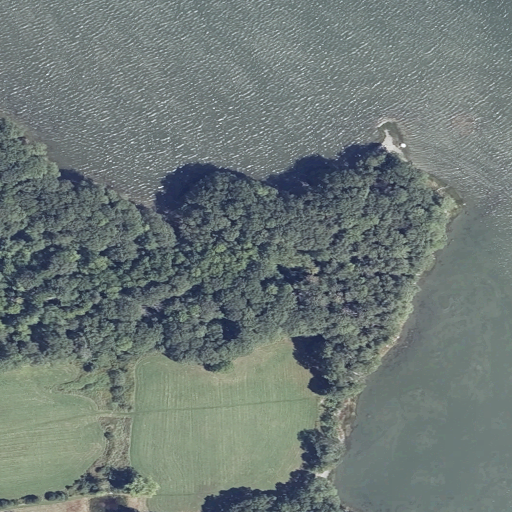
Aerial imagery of cape in Maine named Woltz Point containing open water, pasture, deciduous forest, mixed forest, herbaceous wetlands, open development, barren land, evergreen forest, and woody wetlands